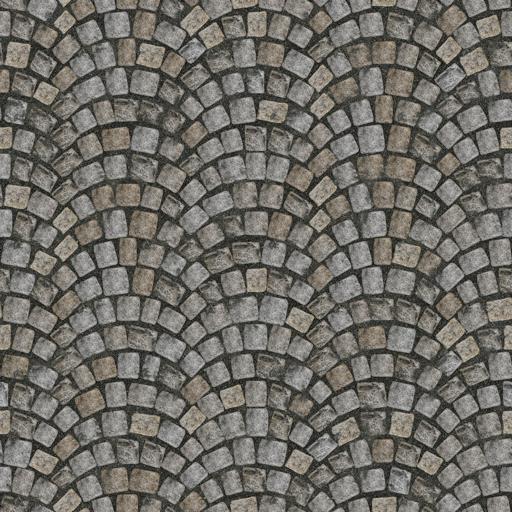
Tags: arch arches cobble cobblestone gray grey medival pavement paving stones stone wave